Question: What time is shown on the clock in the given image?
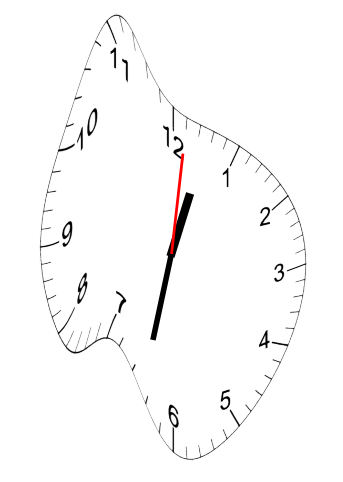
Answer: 12:32:01